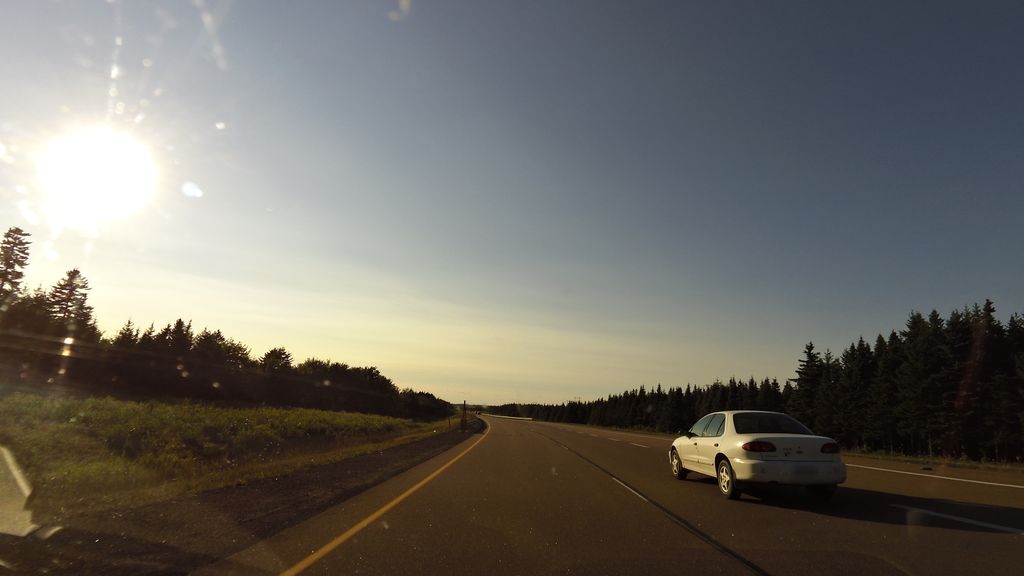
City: charlottetown